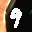
Label: 9